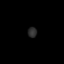
Tissue: lung
Cell type: Fibroblasts
Senescence score: 0.5489
Nuclear area (px): 87
Mean DAPI intensity: 45.437